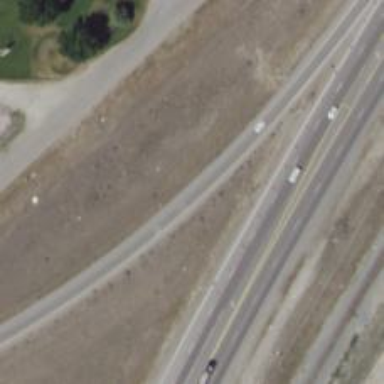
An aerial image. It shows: Primary link road with asphalt surface.